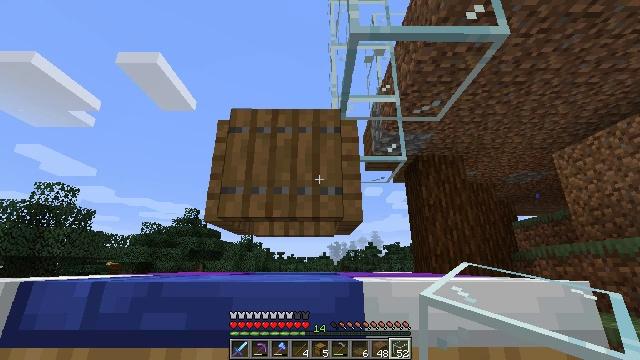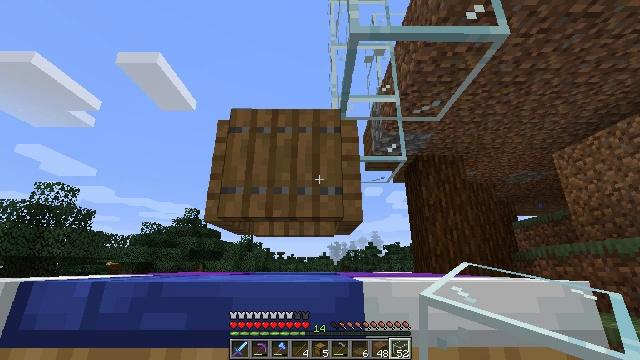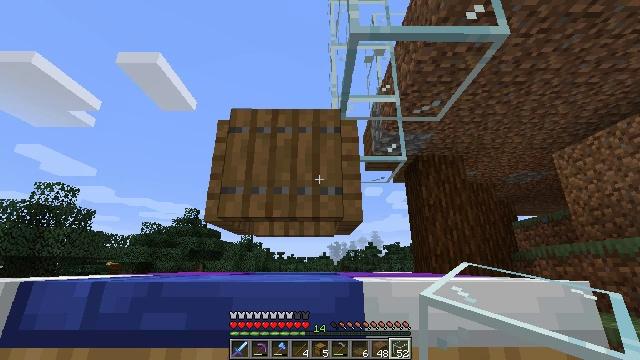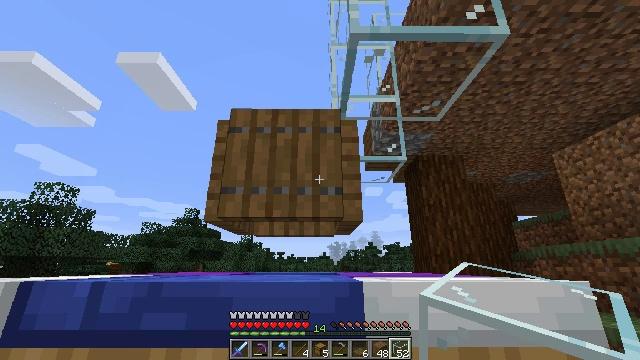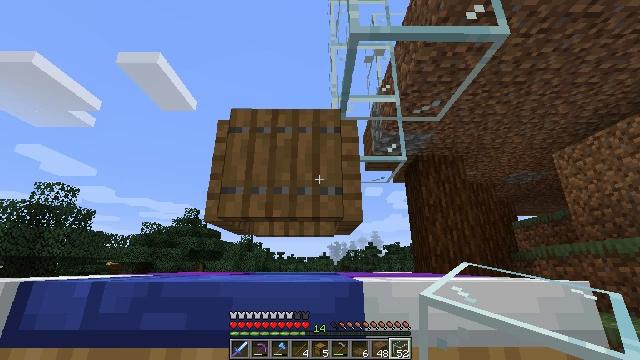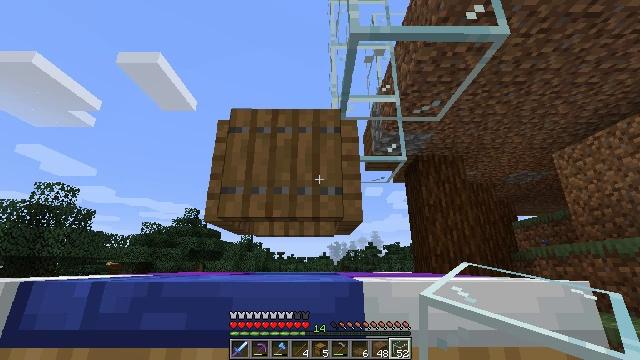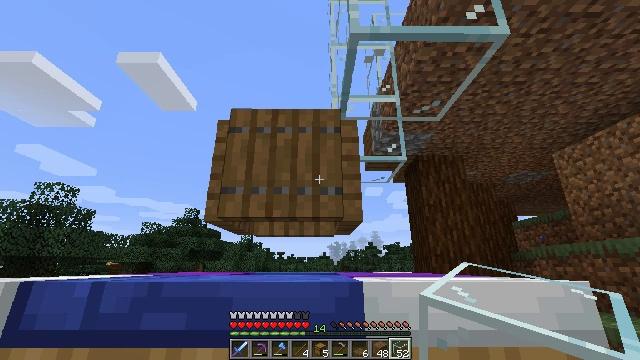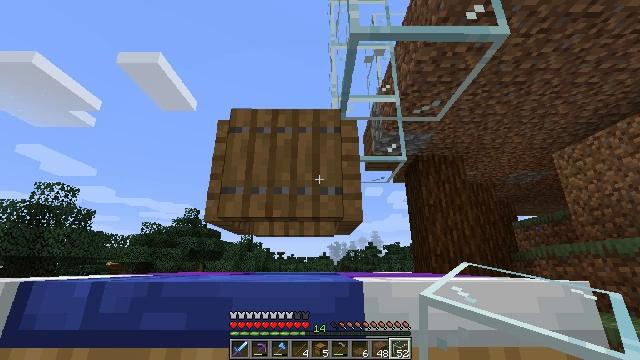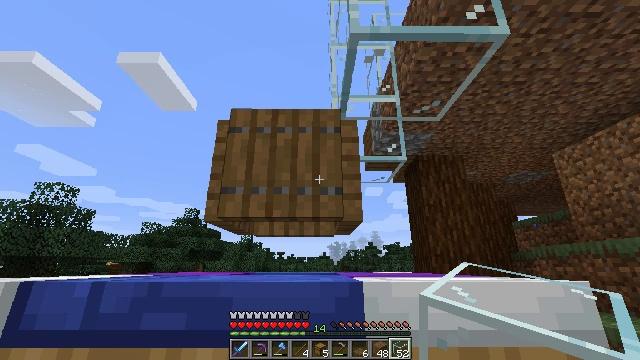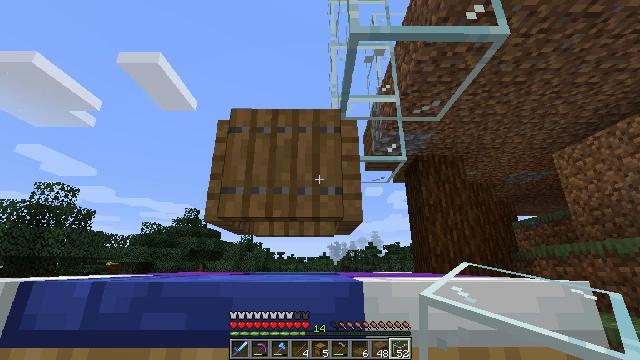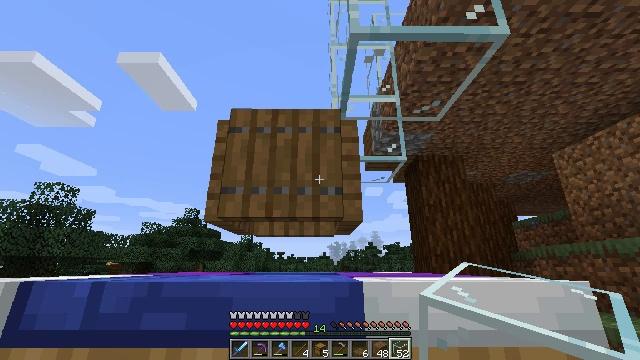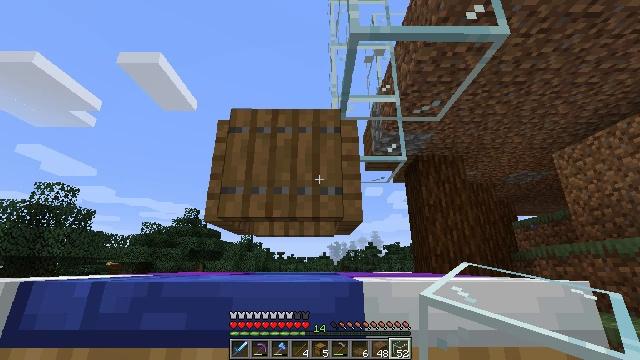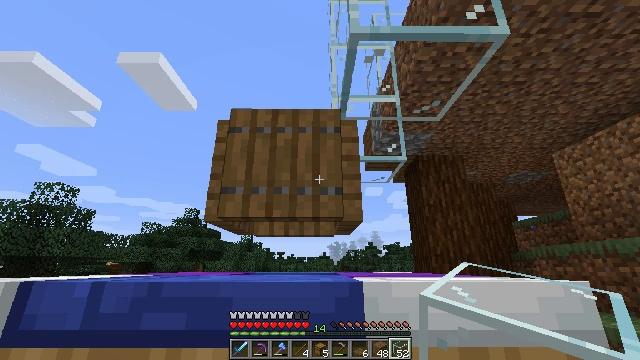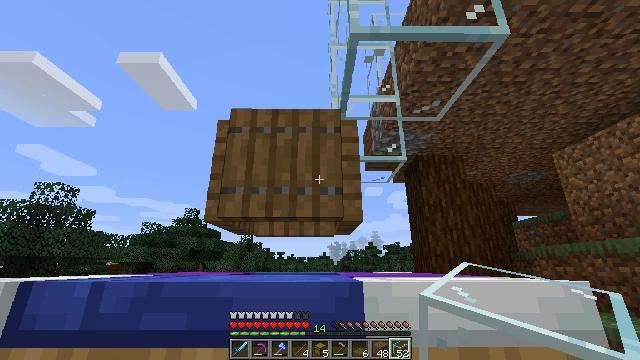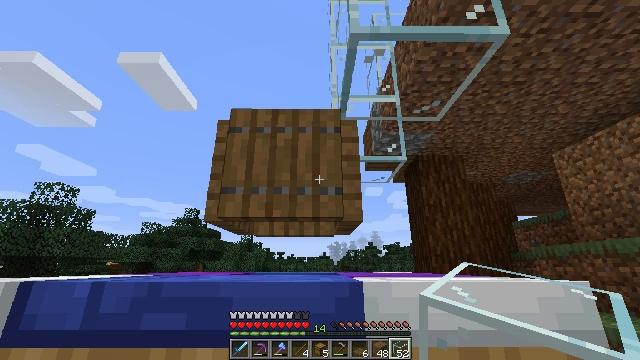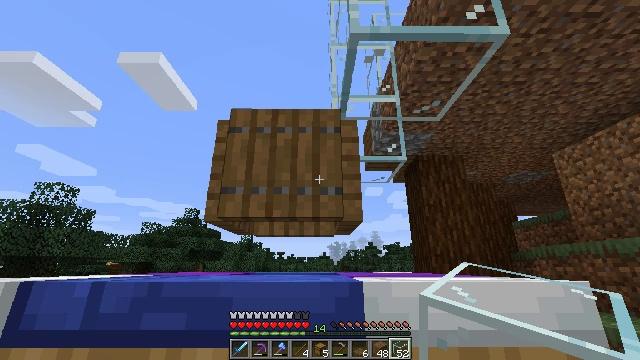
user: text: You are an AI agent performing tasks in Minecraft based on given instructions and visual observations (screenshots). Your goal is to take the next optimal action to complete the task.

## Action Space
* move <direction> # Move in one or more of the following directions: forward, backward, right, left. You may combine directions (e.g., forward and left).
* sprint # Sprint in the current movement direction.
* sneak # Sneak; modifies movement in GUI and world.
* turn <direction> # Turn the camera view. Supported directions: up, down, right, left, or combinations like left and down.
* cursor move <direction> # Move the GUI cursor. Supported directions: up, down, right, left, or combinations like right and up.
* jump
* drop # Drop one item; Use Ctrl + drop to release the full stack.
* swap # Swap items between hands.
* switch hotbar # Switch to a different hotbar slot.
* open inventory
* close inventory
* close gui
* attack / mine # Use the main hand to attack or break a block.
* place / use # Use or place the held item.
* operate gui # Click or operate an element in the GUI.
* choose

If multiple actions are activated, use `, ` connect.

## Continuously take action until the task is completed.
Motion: motion action
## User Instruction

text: Break the blue bed to move it.
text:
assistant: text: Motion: no_op
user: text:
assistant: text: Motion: no_op
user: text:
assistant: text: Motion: no_op
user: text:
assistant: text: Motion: no_op
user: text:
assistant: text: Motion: no_op
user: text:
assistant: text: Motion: no_op
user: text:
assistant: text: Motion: no_op
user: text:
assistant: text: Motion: no_op
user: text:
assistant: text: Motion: no_op
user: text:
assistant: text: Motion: no_op
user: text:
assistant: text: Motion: no_op
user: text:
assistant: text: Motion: no_op
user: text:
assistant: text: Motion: no_op
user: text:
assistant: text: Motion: no_op
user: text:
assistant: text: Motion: no_op
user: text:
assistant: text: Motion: no_op
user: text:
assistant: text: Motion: no_op
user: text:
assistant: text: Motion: no_op
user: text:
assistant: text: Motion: no_op
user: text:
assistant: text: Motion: no_op
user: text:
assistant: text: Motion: no_op
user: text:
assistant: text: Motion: no_op
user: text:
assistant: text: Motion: no_op
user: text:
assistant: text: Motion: no_op
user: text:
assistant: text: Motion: no_op
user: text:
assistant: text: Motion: no_op
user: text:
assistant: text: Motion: no_op
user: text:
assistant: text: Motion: no_op
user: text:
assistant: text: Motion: no_op
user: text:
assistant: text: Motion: no_op